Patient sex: M
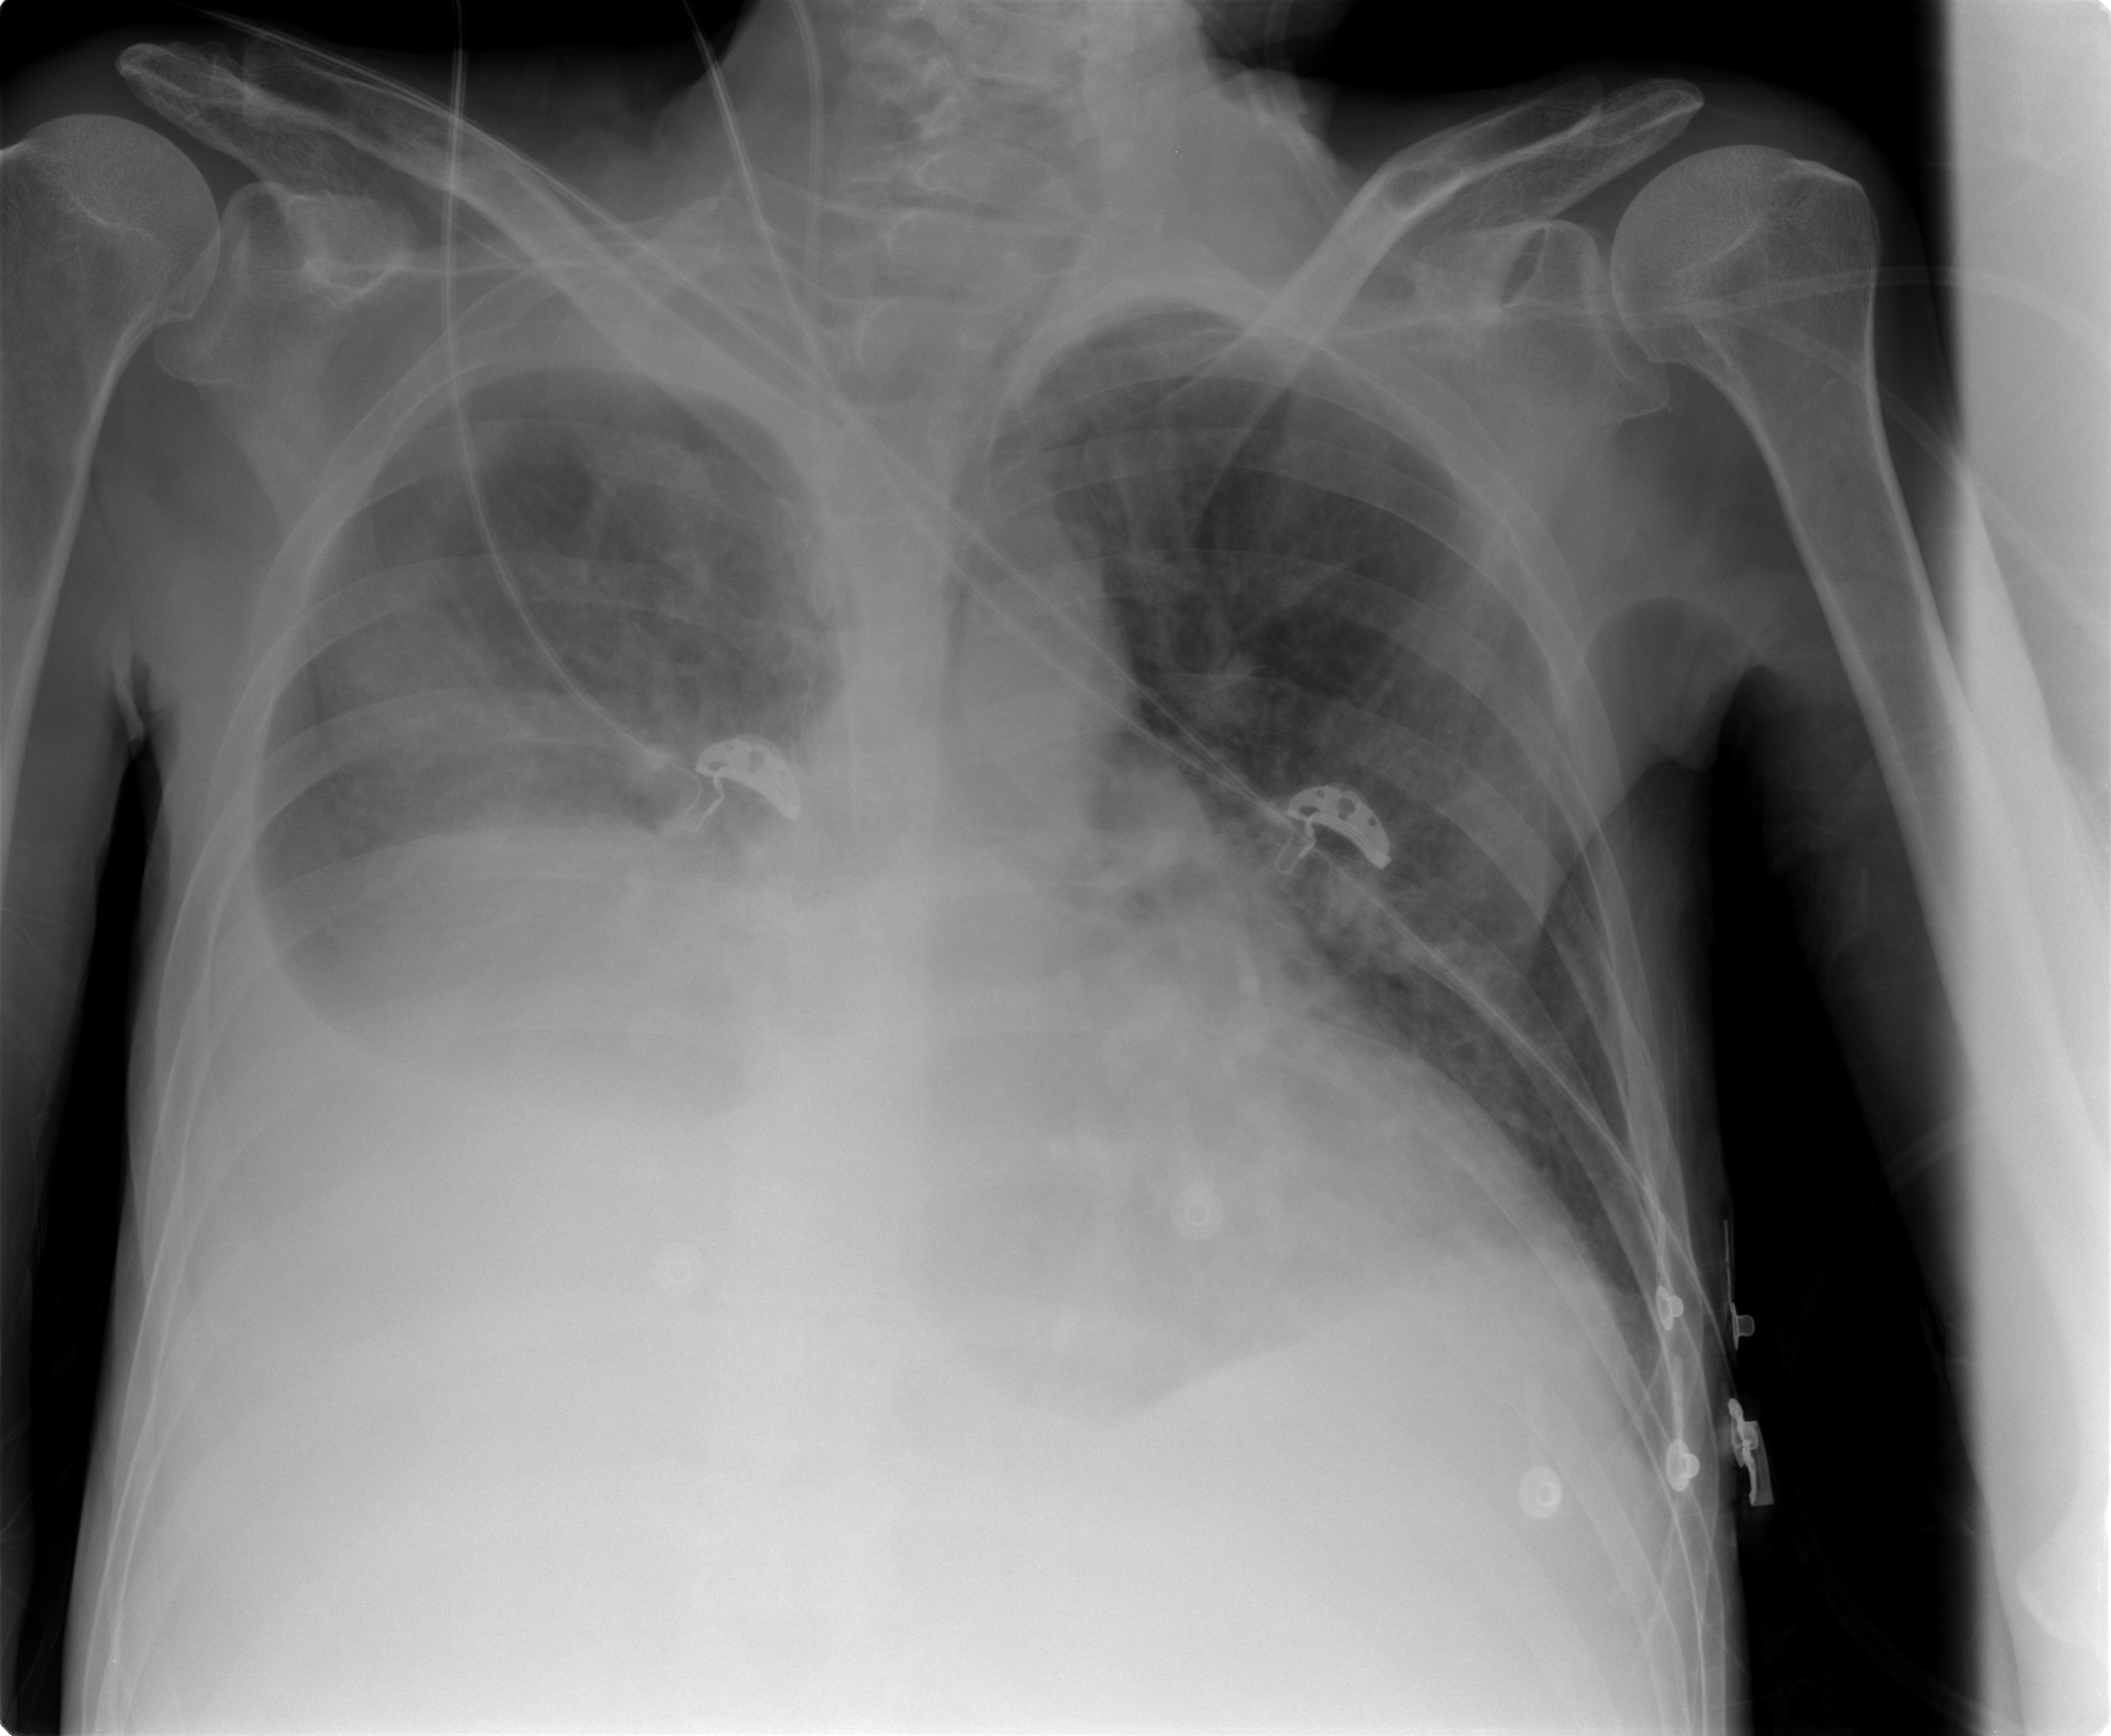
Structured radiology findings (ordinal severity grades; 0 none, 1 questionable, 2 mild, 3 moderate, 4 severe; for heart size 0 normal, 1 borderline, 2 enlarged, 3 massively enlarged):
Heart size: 2
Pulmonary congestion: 2
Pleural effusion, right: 3
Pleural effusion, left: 2
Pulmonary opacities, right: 1
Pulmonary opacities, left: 1
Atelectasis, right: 3
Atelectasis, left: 2